Question: I am having an issue with adding dynamic content through an interval. The content is being added to the screen, but the X position, as well as the tween, seem to be completely out of sink.
The below is a screenshot when the interval is at 100 milliseconds, as it shows it best. The application needs to work at 200 milliseconds (where the error is not as clear, but the lines are still occationally too close, roughly every 4th).

As can be seen, there is a clear discrepancy between positioning. It remains fine for a few, then changes, changes again and then finally reverts back to what it was.
Here is my code that controls this section:
'''
function XYZ(){
Score = 90
var timeBefore = Score
if(timeBefore <= 2.4){
timeBefore = 2.5
Score = "2.5"
}
else if(timeBefore > 75){
timeBefore = 2.5
Score = "2.5"
}
trace(timeBefore)
var signInterval:uint = setInterval (addThis, 100);
var finishInterval:uint = setInterval (checkThis, timeBefore*200);
MCArray.push(signInterval), MCArray.push(finishInterval)
}
function addThis(){
trace("Adding this!")
timeElap++
var floorNum:sign = new sign
//floorNum.visible = false
floorNum.y = 325
floorNum.x = 0 - floorNum.width
floorNum.dtf_num.text = timeElap+""
addChildAt(floorNum, 1)
trace(stage.stageWidth+floorNum.width)
trace(floorNum.width)
TweenMax.to(floorNum, 1.5, {x:stage.stageWidth+floorNum.width, ease:Linear.easeNone})
floorSigns.push(floorNum)
}
'''
Anyone with any ideas as to what is causing this to happen?
Note: It also happens with 200 and 300 milliseconds, although less prominent.
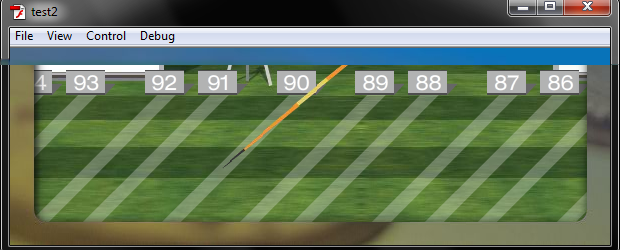
Answer: 'setInterval()' and 'setTimer()' aren't nearly as precise as you might think they are. They are, at best, hints to the avm of when you would like a function to run. <URL> that is about JavaScript but is applicable to actionscript as well.
You will need to change your architecture and the way that you are approaching the problem. You want to create an 'ENTER_FRAME' handler and then use 'getTimer()' to determine how much time is elapsed, and what you need to create/position and schedule.